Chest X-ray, AP view. Patient: 60 years old, sex M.
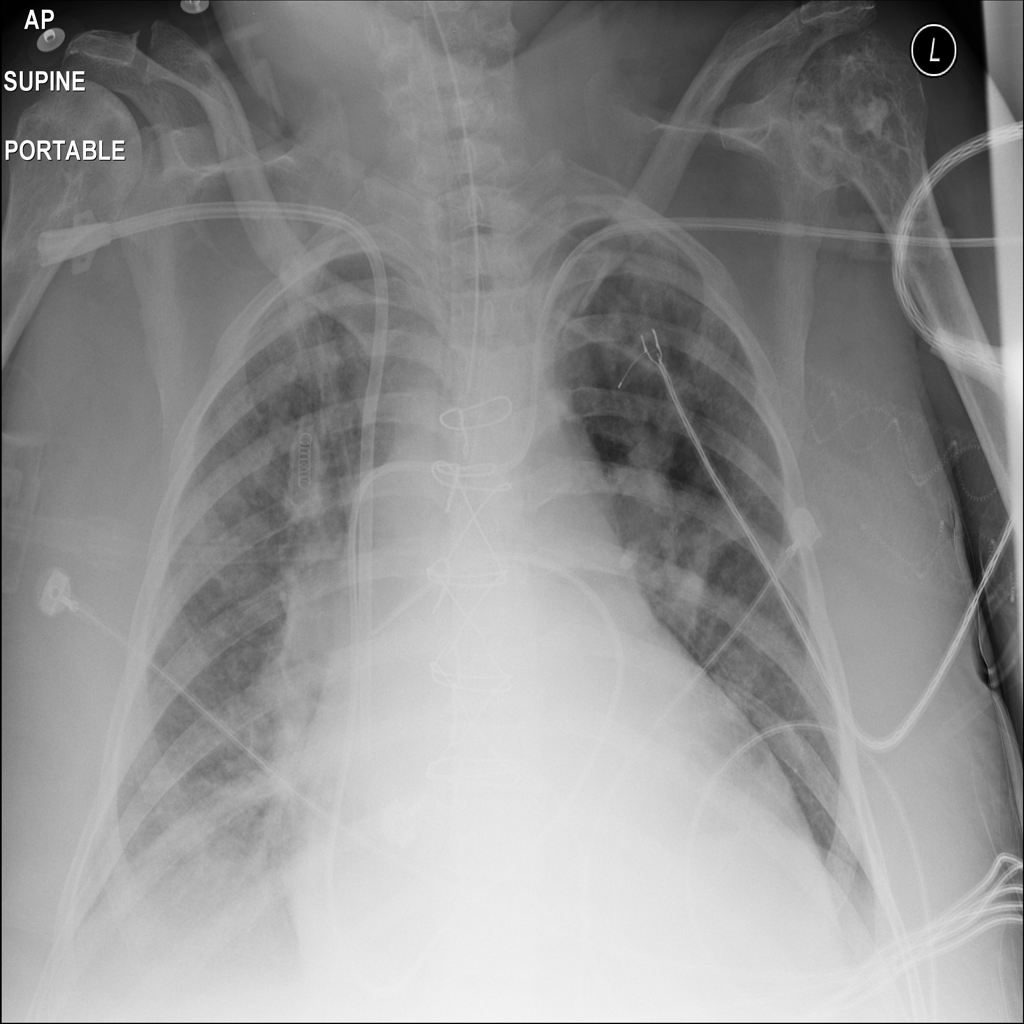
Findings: Effusion